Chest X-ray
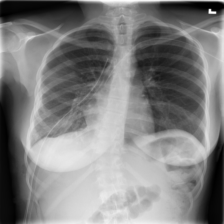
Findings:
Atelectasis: negative
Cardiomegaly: negative
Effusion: negative
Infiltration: negative
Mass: negative
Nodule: negative
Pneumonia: negative
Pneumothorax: negative
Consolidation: negative
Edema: negative
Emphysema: negative
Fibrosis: negative
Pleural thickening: negative
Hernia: negative